Question: I have custom tableviewcell with three buttons and some other components.

I have added datepicker inside the popover (I have used FPPopover library to do this) to get the value for "Start Date". Here I have done so far,
in the method,
'''
MainTableViewCell *cell = [self.tableView dequeueReusableCellWithIdentifier:@"MainTableViewCell"];
if (!cell) {
cell = [[MainTableViewCell alloc] initWithStyle:UITableViewCellStyleDefault
reuseIdentifier:@"MainTableViewCell"];
NSArray * topLevelObjects = [[NSBundle mainBundle] loadNibNamed:@"MainTableViewCell" owner:self options:nil];
for(id currentObject in topLevelObjects)
{
if([currentObject isKindOfClass:[UITableViewCell class]])
{
cell = (MainTableViewCell *)currentObject;
break;
}
}
}
...
...
[cell.startDateMainBtn addTarget: self action: @selector(startDateButtonPressed:) forControlEvents: UIControlEventTouchUpInside];
cell.startDateMainBtn.tag = indexPath.row;
cell.startDateMainBtn.titleLabel.tag = 1;
'''
and in the method i have did the following.
'''
- (void) startDateButtonPressed:(id) sender
{
NSUInteger senderId = [sender tag];
if (!self.popoverContent) {
self.popoverContent = [[UIViewController alloc] init]; //ViewController
}
UIView *popoverView = [[UIView alloc] init]; //view
popoverView.backgroundColor = [UIColor blackColor];
datePicker = [[UIDatePicker alloc] init]; //Date picker
datePicker.frame = CGRectMake(0, 0, 320, 216);
datePicker.datePickerMode = UIDatePickerModeDate;
[datePicker setTag:senderId];
[datePicker addTarget:self action:@selector(selectedDate:) forControlEvents:UIControlEventValueChanged];
[popoverView addSubview:datePicker];
self.popoverContent.view = popoverView;
popover.alpha = 0.8;
popover = [[FPPopoverController alloc] initWithViewController:self.popoverContent];
popover.contentSize = CGSizeMake(340, 266);
popover.arrowDirection = FPPopoverArrowDirectionUp;
[popover presentPopoverFromView:sender];
switch ([[sender titleLabel] tag]) {
//START DATE
case 1:
{
self.buttonTypeTag = 1;
}
break;
default:
break;
}
'''
}
And in the method,
'''
-(void)selectedDate:(id) sender
{
NSLog(@"SELECTED Date %@ , Row %i",datePicker.date, datePicker.tag);
NSDateFormatter *df = [[NSDateFormatter alloc] init];
[df setDateFormat:@"yyyy,MM,dd"];
// UIButton *btn = (UIButton *)sender;
// [btn setTitle:@"date" forState:UIControlStateNormal];
switch (self.buttonTypeTag) {
//START DATE
case 1:
{
// [self.cell.startDateMainBtn setTitle:[df stringFromDate:datePicker.date] forState:UIControlStateNormal];
NSString *dateStr = [df stringFromDate:datePicker.date];
NSLog(@"SELECTED Date %@",dateStr);
}
break;
default:
break;
}
[popover dismissPopoverAnimated:YES];
}
'''
All working fine! but my problem is I can't assign selected date string (by popover) value to the Start Date button title. How can I do that? Is there any easy way to do this?
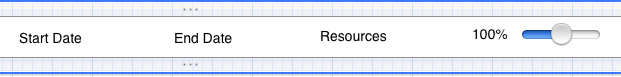
Answer: try this code:
in .h file
'''
UIButton *btn;
'''
in .m file
'''
-(void)startDateButtonPressed:(id) sender
{
btn=(UIButton *)sender;
}
-(void)selectedDate:(id) sender
{
NSDateFormatter *df = [[NSDateFormatter alloc] init];
[df setDateFormat:@"yyyy,MM,dd"];
NSString *dateStr = [df stringFromDate:datePicker.date];
[btn setTitle:dateStr forState:UIControlStateNormal];
}
'''